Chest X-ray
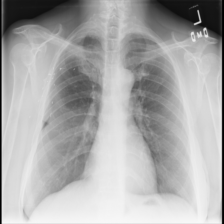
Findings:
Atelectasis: negative
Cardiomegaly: negative
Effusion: negative
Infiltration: negative
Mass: negative
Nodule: negative
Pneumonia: negative
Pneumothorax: negative
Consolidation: negative
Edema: negative
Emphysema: negative
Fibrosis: positive
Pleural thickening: negative
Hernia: negative